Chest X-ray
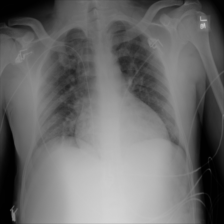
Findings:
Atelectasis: negative
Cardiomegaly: positive
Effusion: negative
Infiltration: negative
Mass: negative
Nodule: negative
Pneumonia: negative
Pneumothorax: negative
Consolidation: positive
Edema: negative
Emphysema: negative
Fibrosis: negative
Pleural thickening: negative
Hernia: negative